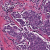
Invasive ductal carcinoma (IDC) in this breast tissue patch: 0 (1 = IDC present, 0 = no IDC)